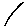
Label: line